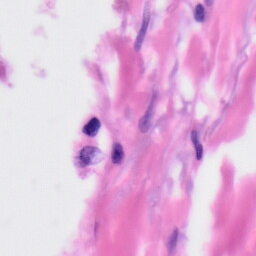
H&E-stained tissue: Skin